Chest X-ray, PA view. Patient: 72 years old, sex F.
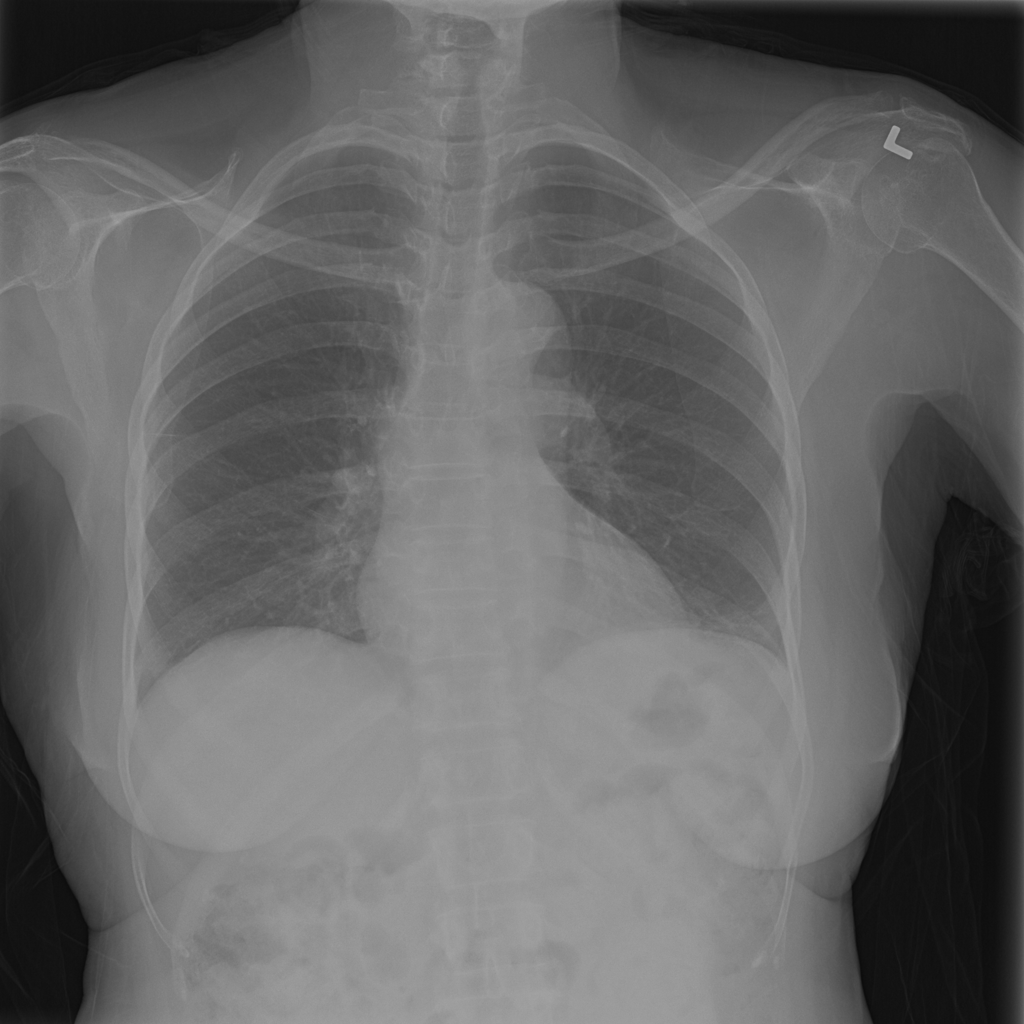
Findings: No Finding